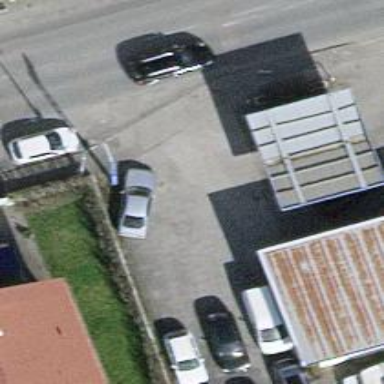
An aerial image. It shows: View of roof of building.